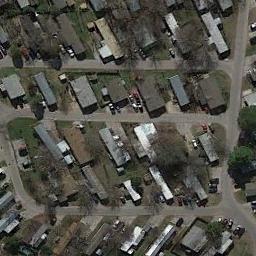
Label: mobile_home_park